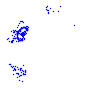
Particle: kaon